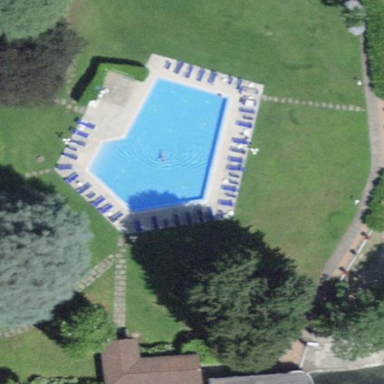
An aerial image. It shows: Swimming pool located in leisure land.